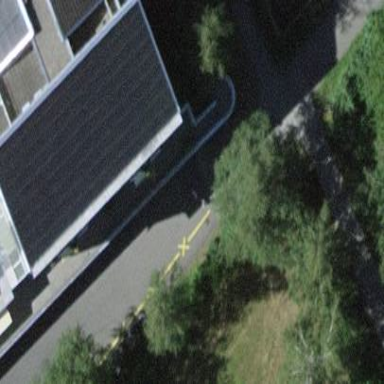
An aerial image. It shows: Solar photovoltaic panel generator.